Question: The following HTML displays a fancy font on my site, due some alterations I made to '<h2>'
'''
<section id="content">
<article>
<h2 id="titletext">Welcome to <span>Pomona High School!</span></h2>
<p id="infotext" style="width: 773px; height: 28px;" >Welcome to the new Pomona High School site! Please give us feedback!</p>
<br />
</article>
</section>
'''
This displays quite fine in the site.

When the user now goes to the taskbar and chooses one of the submenu items, the '<h2>' text will change to a specified string value. I went into the Javascript editor and produced the following.
'''
window.onhashchange = function() { //when the hash changes (the '#' part)
var loc = window.location + ""; //get the current location (from the address bar)
var curHash = loc.substr(loc.lastIndexOf("#")); //get what's after the '#'
if (curHash == "#mission") { //else if it's #mission
document.getElementById('titletext').innerHTML = 'Mission Statement';
}
else {
document.getElementById('titletext').innerHTML = 'Welcome to Pomona High School';
}
};
'''
Linking one of the menu items to #mission, I was succesful in changing the text. But the font changed to the default '<h2>' font.
I need help on how to bring my custom font onto strings in Javascript. Thanks in advance!
CSS stylsheet for '<h2>':
'''
h2 {
font-size: 30px;
line-height: 1.2em;
font-weight: normal;
color: #212222;
margin-bottom: 22px;
}
h2 span {
color: #8a8a8a;
}
'''
And here's the two custom font files (too big to copy and paste to Stack Overflow):-
- <URL>
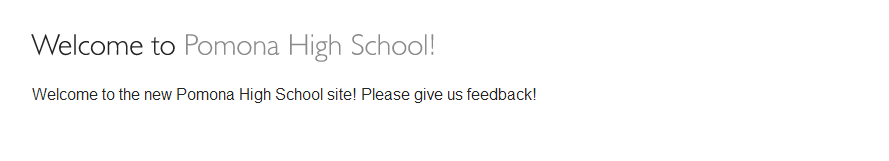
Answer: > <URL>
Here's what MDN has to say about this:
> The hashchange event fires when a window's hash changes (see
location.hash).- 'window.onhashchange = funcRef;'- '<body onhashchange="funcRef();">'- 'window.addEventListener("hashchange", funcRef, false);'
I that passing 'function() { ... }' is a function reference but could you try defining the function first and then passing a named reference? The code would go:
'''
function hashChange() { //when the hash changes (the '#' part)
var loc = window.location + ""; //get the current location (from the address bar)
var curHash = loc.substr(loc.lastIndexOf("#")); //get what's after the '#'
if (curHash == "#mission") { //else if it's #mission
document.getElementById('titletext').innerHTML = 'Mission Statement';
}
else {
document.getElementById('titletext').innerHTML = 'Welcome to Pomona High School';
}
};
window.onhashchange = hashChange;
'''
---
OK, I'm confused. There must be something else going on as it's working for me in <URL>...
---
Your code removes the '<span>' in the '<h2>' on hash change which was presumably giving the styling. So it should really be:
'''
window.onhashchange = function() { //when the hash changes (the '#' part)
var loc = window.location + ""; //get the current location (from the address bar)
var curHash = loc.substr(loc.lastIndexOf("#")); //get what's after the '#'
if (curHash == "#mission") { //else if it's #mission
document.getElementById('titletext').innerHTML = '<span>Mission Statement</span>';
}
else {
document.getElementById('titletext').innerHTML = 'Welcome to <span>Pomona High School</span>';
}
}
'''
---
Also, I think you're mixing up the 'if' and 'else' statements. This:
'''
else if(curHash == "#mission") {
...
}
else {
...
}
'''
should really be:
'''
if(curHash == "#mission") {
...
}
else if {
...
}
'''